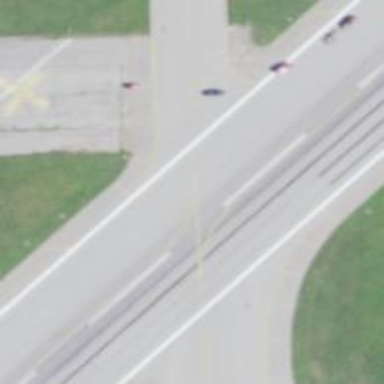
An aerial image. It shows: Image of taxiway at airport.